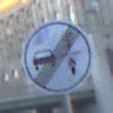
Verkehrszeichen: EndeVerbotUeberholenEinspurigeFahrzeuge
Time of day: SunriseSunset
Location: Outdoor (Urban)
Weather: Clear
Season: NotSpecified
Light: Natural